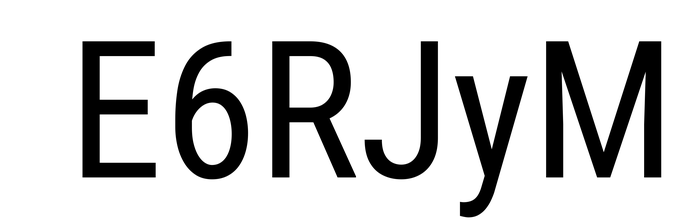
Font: Roboto_Condensed_Regular